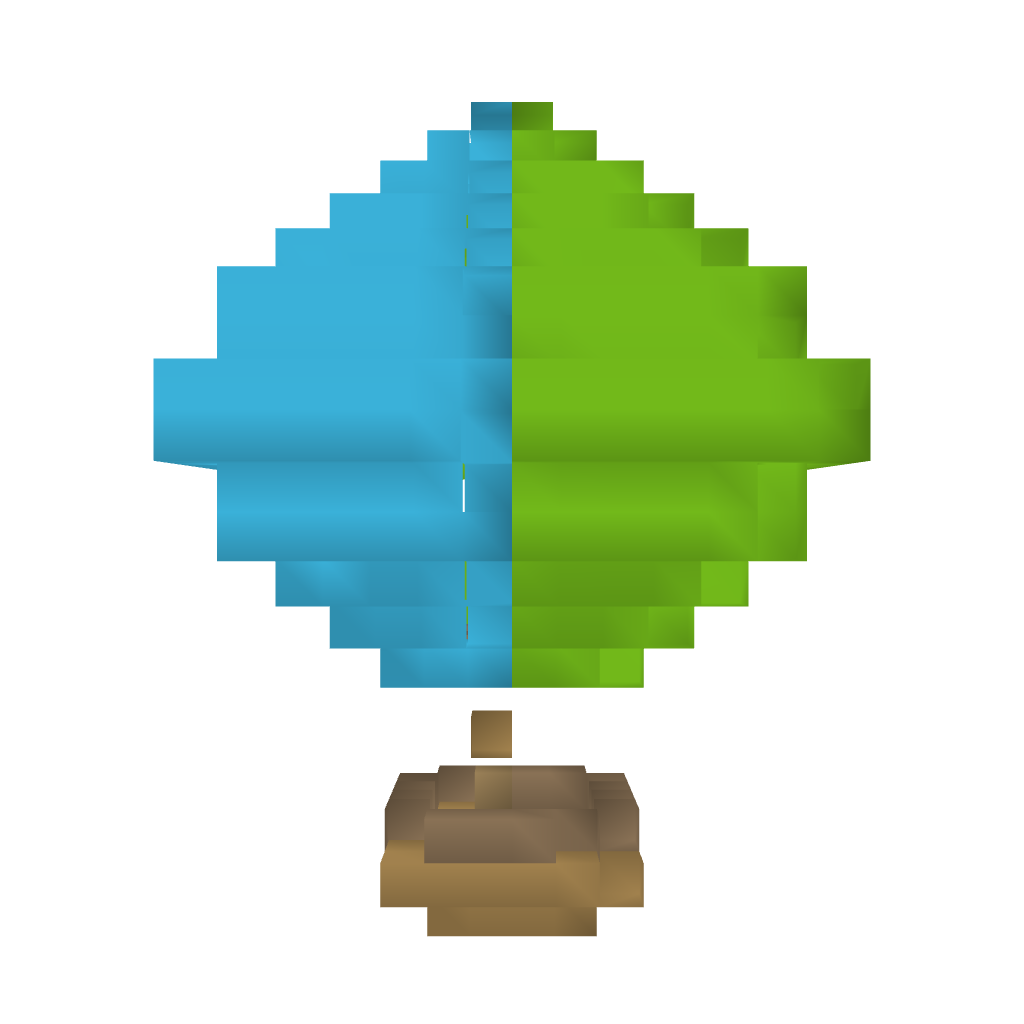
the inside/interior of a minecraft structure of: Hot air balloon